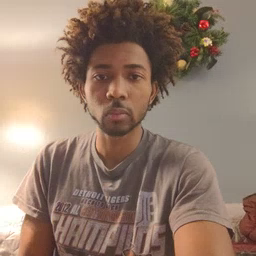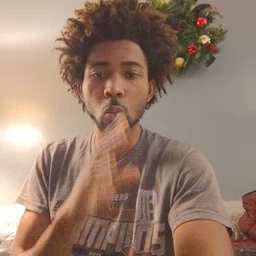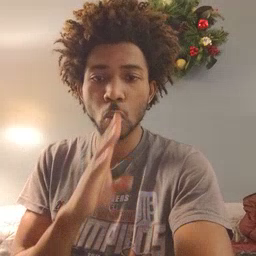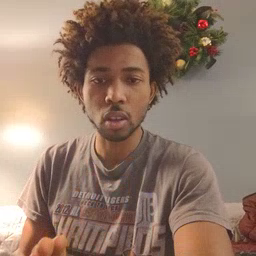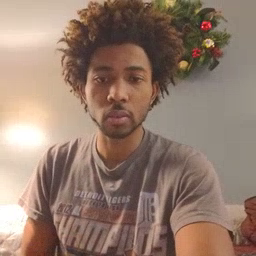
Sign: quiet